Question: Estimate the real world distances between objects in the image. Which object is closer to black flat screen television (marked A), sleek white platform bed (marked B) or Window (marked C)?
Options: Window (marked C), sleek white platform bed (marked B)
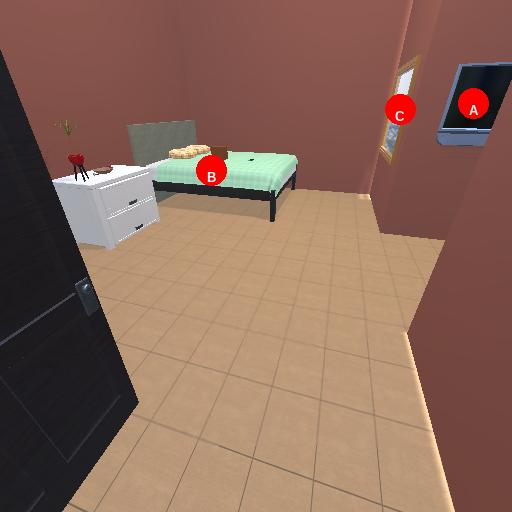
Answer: Window (marked C)